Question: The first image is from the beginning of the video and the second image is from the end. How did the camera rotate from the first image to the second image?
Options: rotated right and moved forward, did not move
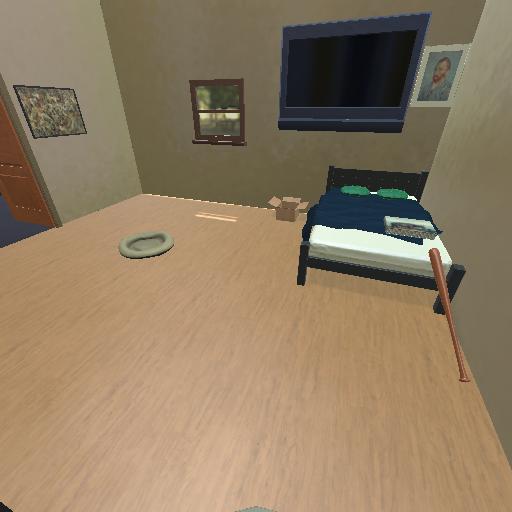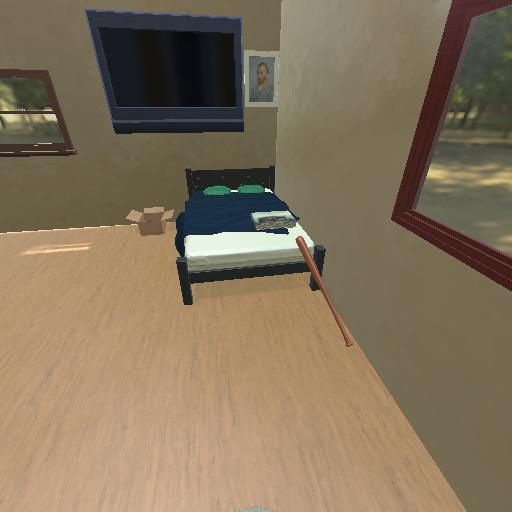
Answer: rotated right and moved forward